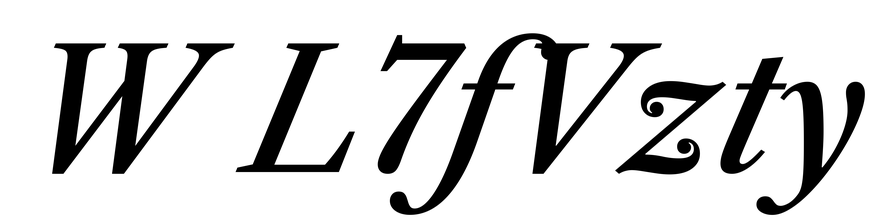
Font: LibreCaslonText-Italic_Medium_Italic